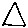
Label: triangle